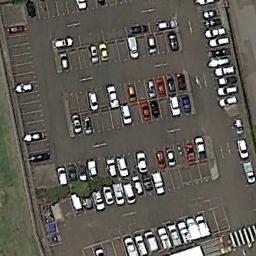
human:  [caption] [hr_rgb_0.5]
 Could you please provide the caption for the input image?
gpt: There are many different colored cars in the parking lot .

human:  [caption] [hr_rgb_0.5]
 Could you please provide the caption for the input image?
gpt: The parking lot has some parked cars but lots of parking spaces are still empty .

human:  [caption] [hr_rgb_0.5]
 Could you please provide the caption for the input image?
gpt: There are some cars on the parking lot .

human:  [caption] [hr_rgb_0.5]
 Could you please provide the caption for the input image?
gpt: There are several trees beside the parking lot .

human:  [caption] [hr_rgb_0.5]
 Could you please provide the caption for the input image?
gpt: There are many chalky white cars in the parking lot .